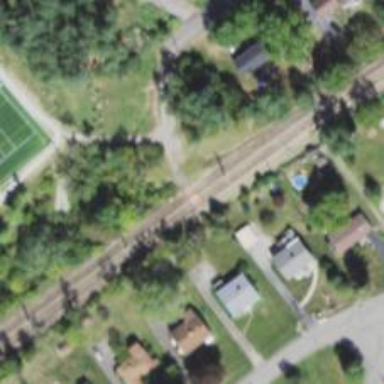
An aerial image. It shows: Railway crossing.